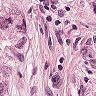
Metastatic tissue present: yes